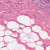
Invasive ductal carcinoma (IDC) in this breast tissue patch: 0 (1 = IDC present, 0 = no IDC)